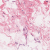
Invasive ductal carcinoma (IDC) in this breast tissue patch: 0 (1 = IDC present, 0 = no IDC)